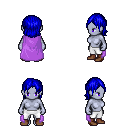
a pixel art fantasy rpg character, female body template, dark elf, purple skin, lavender cape, white pants, blue long bangs hairstyle, brown shoes, four views (front, back, left, right), 2x2 character sprite sheet, small pixel art, hard edges, no anti-aliasing